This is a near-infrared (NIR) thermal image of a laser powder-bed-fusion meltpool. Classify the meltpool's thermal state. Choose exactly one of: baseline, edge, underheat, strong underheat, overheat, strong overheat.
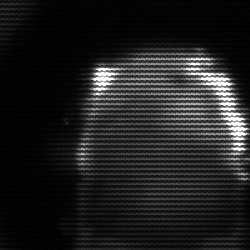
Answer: baseline